Interaction volume radius: 5 \u00c5
Interaction volume height: 30 \u00c5
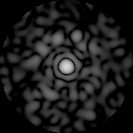
Disorder parameter: 0.7833